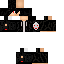
A male skeleton skin with dark skin, wearing brown helmet dressed in a black hoodie and black pants, featuring a closed mouth.